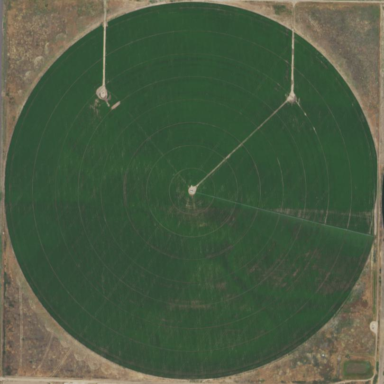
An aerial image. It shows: Farmland with pivot irrigation system.